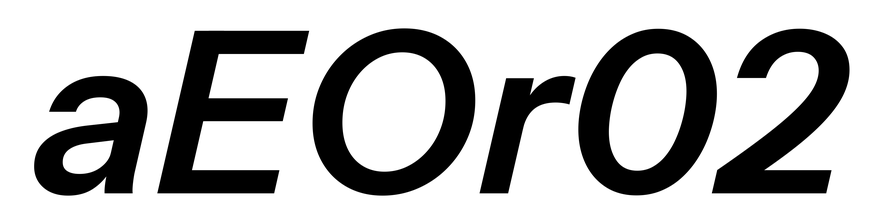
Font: InstrumentSans-Italic_SemiBold_Italic